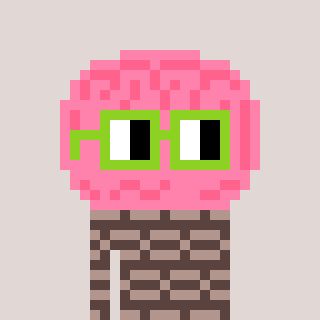
a pixel art character with square light green glasses, a brain-shaped head and a darkbrown-colored body on a warm background